Question: My issue is the following: I want to create a sliding drawer where the handler (the view which the sliding uses to open/close) is a composed view in such a way that a button exists attached like the picture bellow:

The desired behavior is:
1. When the user clicks in the handler the drawer opens (the button follows the view as it is attached on it);
2. If I click in the button, the system makes something different (in my case, I open a dialog box with options to add views as a drawer's child);
The main problem in this type of implementation is that the listeners are in conflict due to the fact that the button "+" is part of the handler and can't create an overrided listener onclick. As first approach, I'm thinking to do all this programatically, but I really wonder if there is another easy way to do this layout.
Does anyone haves a hint to give, or knows a way to implement this with xml only?
Thanks in advance!
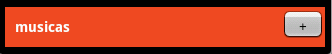
Answer: You can use as container for handle or content elements of SlidingDrawer container. Like following:
'''
<?xml version="1.0" encoding="utf-8"?>
<LinearLayout xmlns:android="http://schemas.android.com/apk/res/android"
android:layout_width="fill_parent"
android:layout_height="fill_parent"
android:orientation="vertical">
<SlidingDrawer android:id="@+id/drawer"
android:layout_width="fill_parent"
android:layout_height="wrap_content"
android:onClick="showPopUp"
android:handle="@+id/handle"
android:content="@+id/content">
<LinearLayout android:id="@id/content"
android:layout_width="match_parent"
android:layout_height="match_parent">
<!-- here goes your content -->
</LinearLayout>
<LinearLayout android:id="@id/handle"
android:layout_width="match_parent"
android:layout_height="wrap_content"
android:background="#ffff5600"
android:orientation="horizontal">
<TextView android:layout_width="0dp"
android:layout_height="match_parent"
android:layout_weight="4"
android:layout_gravity="left"
android:text="musicas" />
<Button android:layout_width="0dp"
android:layout_height="wrap_content"
android:layout_weight="1"
android:onClick="showPopUp"
android:text="+" />
</LinearLayout>
</SlidingDrawer>
</LinearLayout>
'''
It allows you to make layout like in the screenshot above, though it doesn't allow to capture the button press event. For this I've made some research and I suggest overriding MultiDirectionSlidingDrawer (source <URL>.
I did it as follows:
In method I added following code after 'final View handle = mHandle;'
'''
boolean handleTouch = false;
if (mHandle instanceof ViewGroup) {
ViewGroup group = (ViewGroup) mHandle;
int count = group.getChildCount();
for (int i = 0; i < count; i++) {
View v = group.getChildAt(i);
v.getHitRect(frame);
if (frame.contains((int) x, (int) y)) {
handleTouch = v.onTouchEvent(event);
if (handleTouch) {
return false;
}
}
}
}
'''
Now it handles events from the button and drawer itself separately.